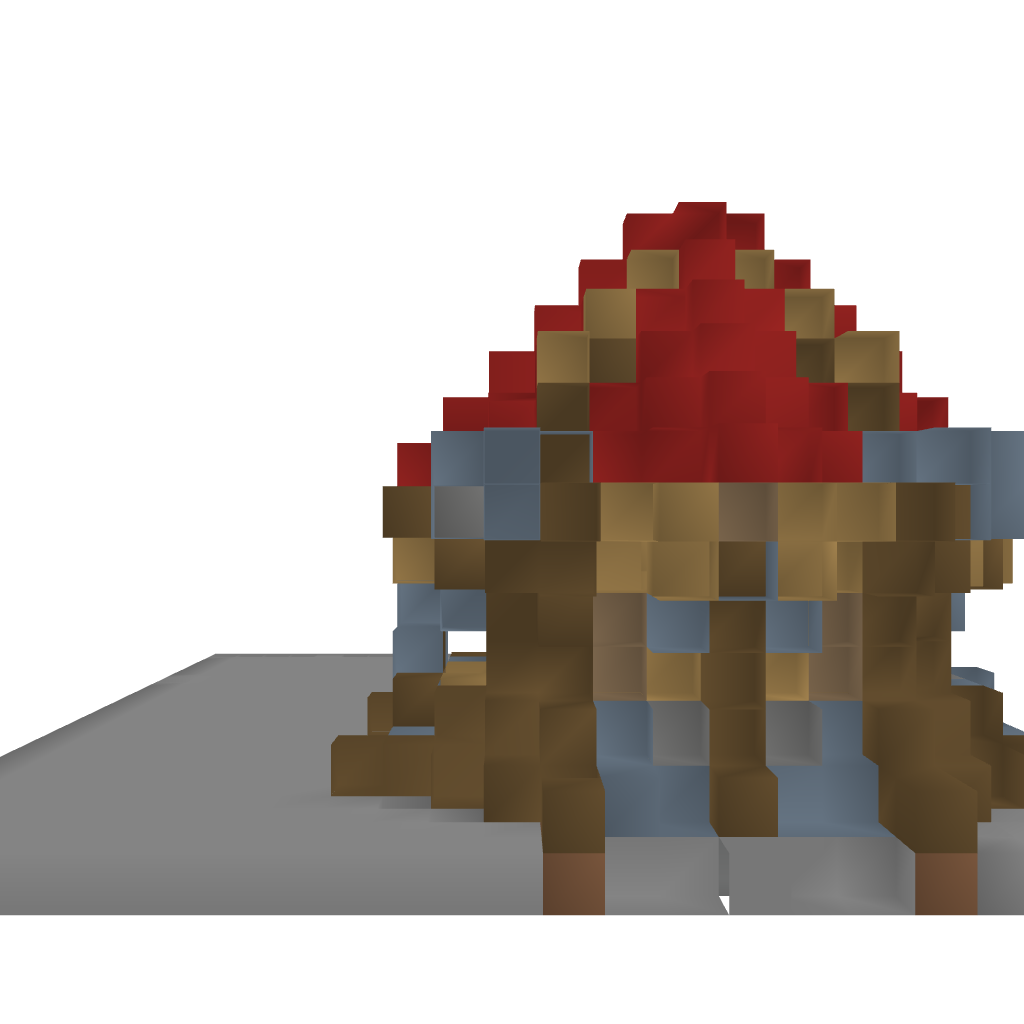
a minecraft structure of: Orc Hut My _Kingrazor_